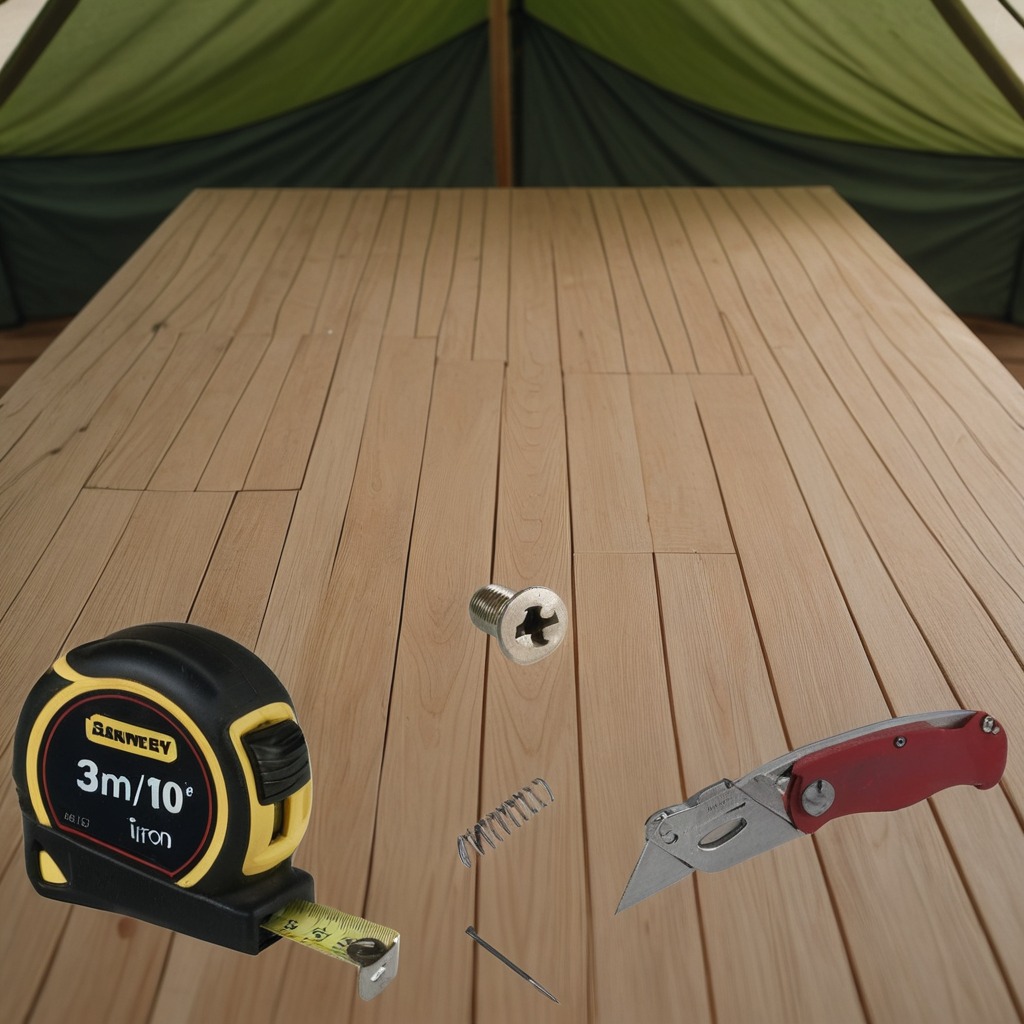
A utility knife, a measuring tape, a metal machine screw, an iron nail, and a coiled metal spring are lying on a clean wooden table inside a jungle field workshop tent.